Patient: sex M, age 66
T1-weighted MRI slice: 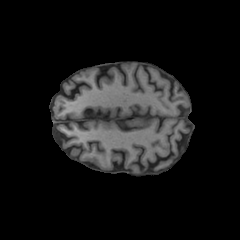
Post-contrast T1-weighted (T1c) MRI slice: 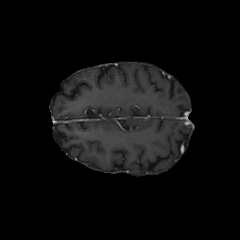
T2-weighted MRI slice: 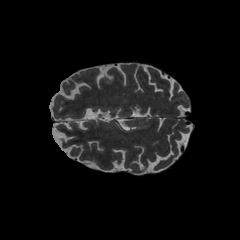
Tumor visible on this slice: no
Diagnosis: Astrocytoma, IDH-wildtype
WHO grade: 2